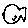
Label: fish